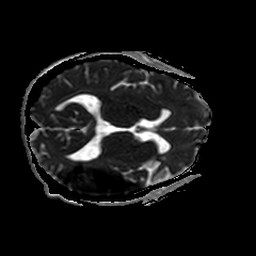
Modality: ADC
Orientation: axial
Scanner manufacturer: philips
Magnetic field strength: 3 T
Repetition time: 2.946 s
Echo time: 0.076 s